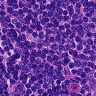
Metastatic tissue present: no